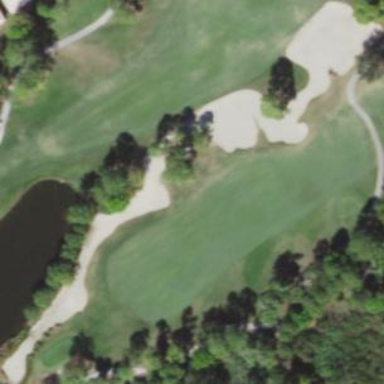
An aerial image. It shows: Sandy area is golf bunker.